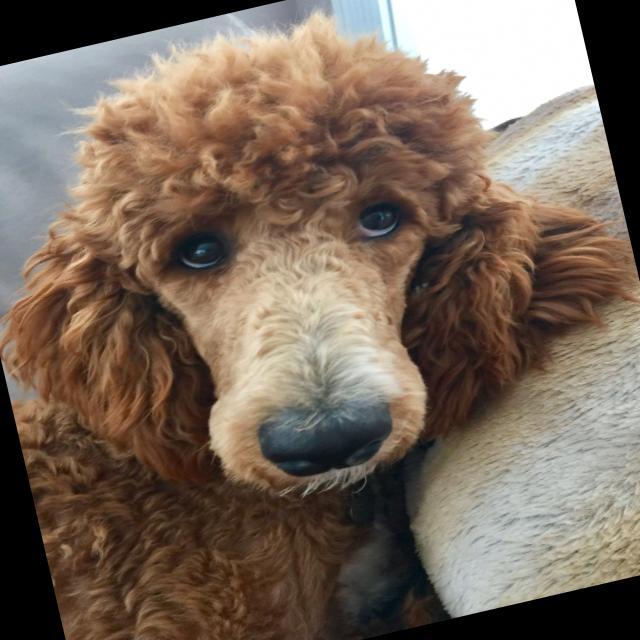
Healthy canine skin — no visible lesions, inflammation, or abnormalities. The skin and coat appear normal.